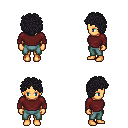
a pixel art fantasy rpg character, female body template, human, tanned skin, maroon long-sleeve shirt, teal pants, raven curly afro hairstyle, four views (front, back, left, right), 2x2 character sprite sheet, small pixel art, hard edges, no anti-aliasing